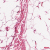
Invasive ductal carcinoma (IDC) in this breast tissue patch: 0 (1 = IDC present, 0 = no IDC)